Question: We have an old classic asp app that is used to manage and launch our other web applications.
The way it launches apps is as follows:
'''
<form name="frmMain" action="http://xxxx/mvc3app/Index" target=_self method=post>
<script language="javascript">
frmMain.submit();
</script>
'''
User login and password is passed through as part of the request.
To Authenticate the user in the ASP.NET app I call the following AuthenticateUser function:
'''
public bool AuthenticateUser()
{
var userName = Context.Request["txtName"];
var password = Context.Request["txtPassword"];
if (Membership.ValidateUser(userName, password))
{
FormsAuthentication.SetAuthCookie(userName, true);
}
}
'''
I assumed that the correct place to call AuthenticateUser would be in the 'Session_Start()' method in global.asax but it doesn't seem that this method is called when submitting "frmMain". It seems to work intermittently - if I close IE completely, try again and then enter the URL manually.
'''
void Session_Start(object sender, EventArgs e)
{
Log("In Session Start");
AthenticateUser();
}
'''
Here is a screeny from dev tools of the forms auth failing - Session_Start() isn't called.

Looks like this wasn't working because the IsAuthenticated property is only set on subsequent requests which was causing auth to fail on the index action.
I'll test this now but see <URL>
First Error was not redirecting after calling SetAuthCookie which was causing the Index view to fail auth.
I also realised there is no need to place this in global.asax but I could rather redirect to a LogOn action instead of going directly to the index action:
'''
public ActionResult LogOn()
{
var userName = Context.Request["txtName"];
var password = Context.Request["txtPassword"];
if (Membership.ValidateUser(userName, password))
{
FormsAuthentication.SetAuthCookie(userName, false);
return RedirectToAction("Index", "Index");
}
else
{
return RedirectToAction("IncorrectLogin", "Index");
}
}
'''
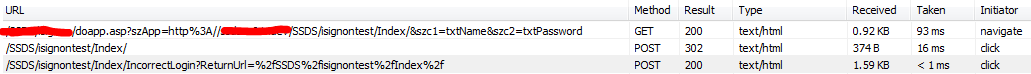
Answer: I think a controller action would be the best place, its a good idea to keep controller actions to a minimum so it doesn't get bloated. But if the action isn't touching too many layers it seems like a good fit.
If you were doing any "weird" stuff with session manipulation you can still use 'Session_Start' though. But avoid it if you can, nothing like magic happening all over the place to confuse you on your own application exec path :D